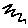
Label: zigzag